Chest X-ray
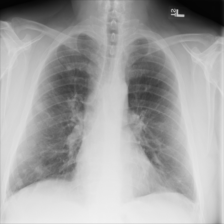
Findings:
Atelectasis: negative
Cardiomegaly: negative
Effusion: negative
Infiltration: negative
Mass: negative
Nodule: positive
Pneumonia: negative
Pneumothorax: negative
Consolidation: negative
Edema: negative
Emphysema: negative
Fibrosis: negative
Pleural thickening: negative
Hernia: negative